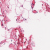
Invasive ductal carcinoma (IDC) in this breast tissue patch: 0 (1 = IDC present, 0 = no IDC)